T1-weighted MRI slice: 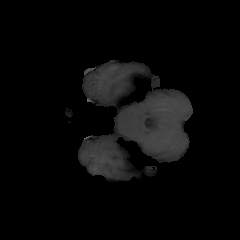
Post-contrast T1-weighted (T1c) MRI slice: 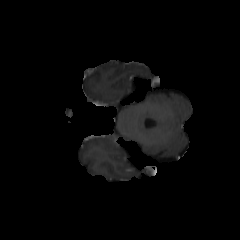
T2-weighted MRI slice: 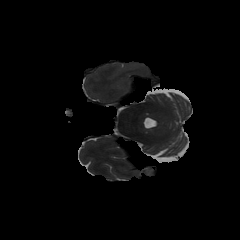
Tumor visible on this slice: no